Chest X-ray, PA view. Patient: 52 years old, sex M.
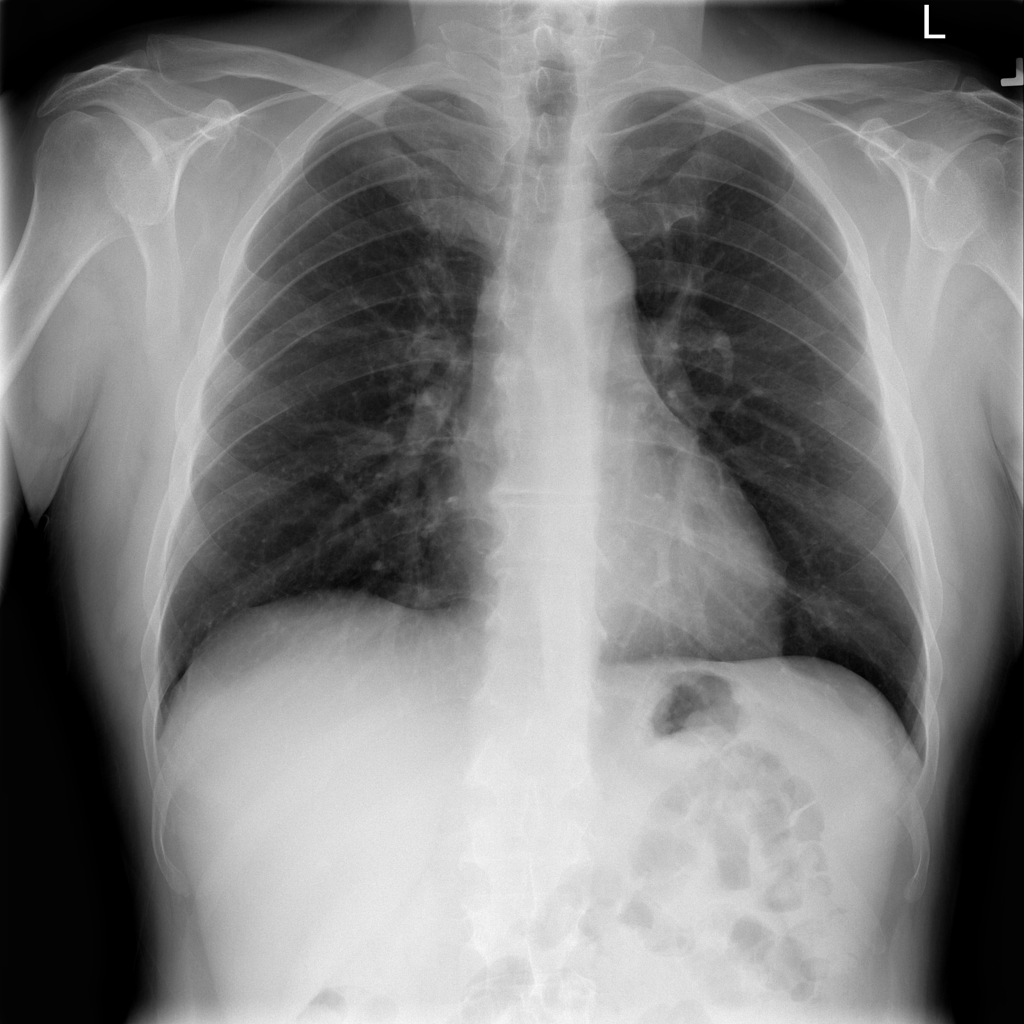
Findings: Infiltration